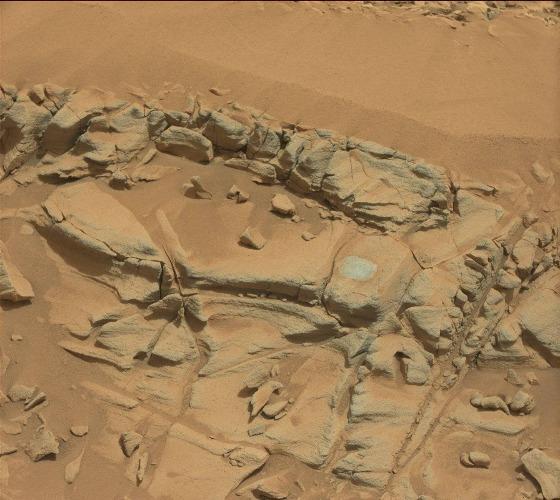
Terrain classes present: Bedrock, Gravel / Sand / Soil, Rock, Shadow